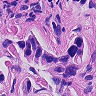
Metastatic tissue present: yes